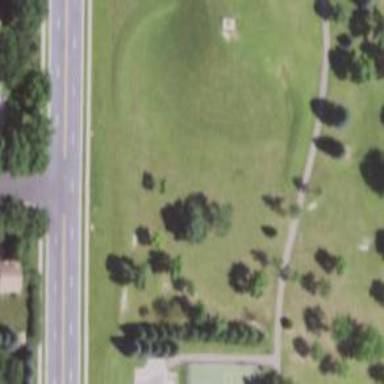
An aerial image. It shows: Disc golf tee area.